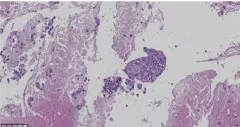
Morphology and immunohistochemistry confirmed the diagnosis of lung adenosquamous carcinoma by pathologists. H&E staining.
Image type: pathology (h&e)